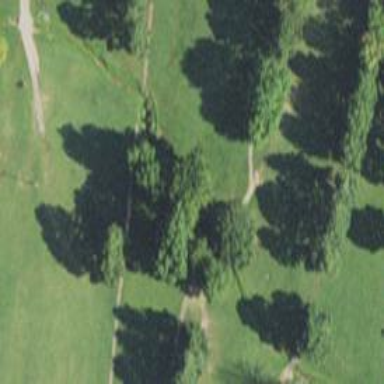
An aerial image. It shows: Pathway for golfing.